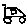
Label: car